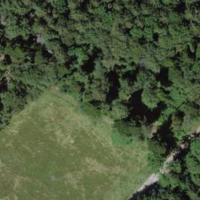
EUNIS habitat code: 41
Species observed at this site:
Certhia brachydactyla
Corvus corone
Anthus trivialis
Turdus philomelos
Emberiza citrinella
Dendrocopos major
Buteo buteo
Sylvia atricapilla
Spinus spinus
Poecile palustris
Dendrocoptes medius
Vinca major
Erithacus rubecula
Dryocopus martius
Pica pica
Certhia familiaris
Sitta europaea
Garrulus glandarius
Phoenicurus ochruros
Falco tinnunculus
Picus viridis
Corvus corax
Periparus ater
Motacilla cinerea
Cyanistes caeruleus
Lophophanes cristatus
Troglodytes troglodytes
Pyrrhula pyrrhula
Chloris chloris
Corvus frugilegus
Fringilla coelebs
Regulus ignicapilla
Carduelis carduelis
Turdus merula
Columba palumbus
Emberiza cia
Parus major
Prunus padus
Regulus regulus
Phylloscopus trochilus